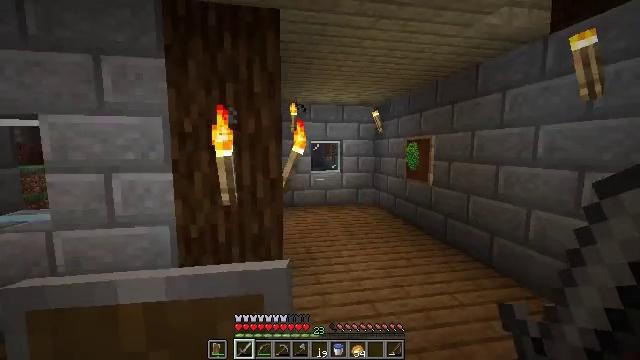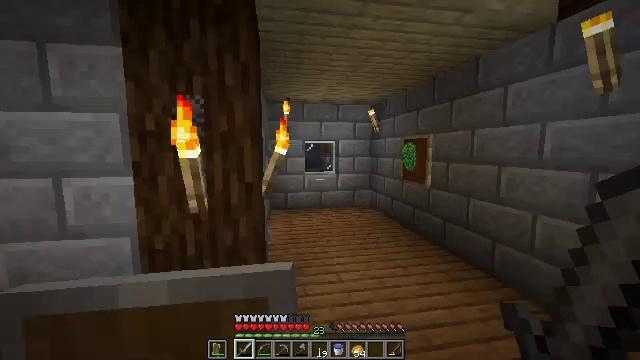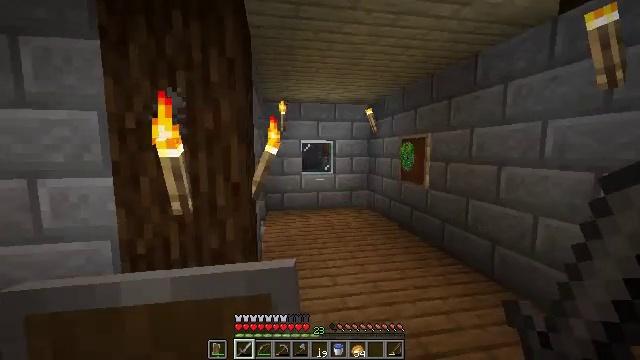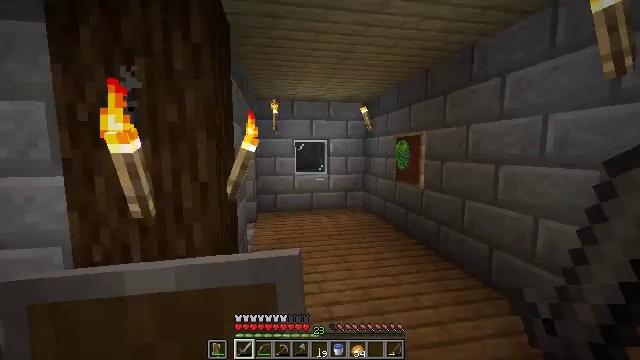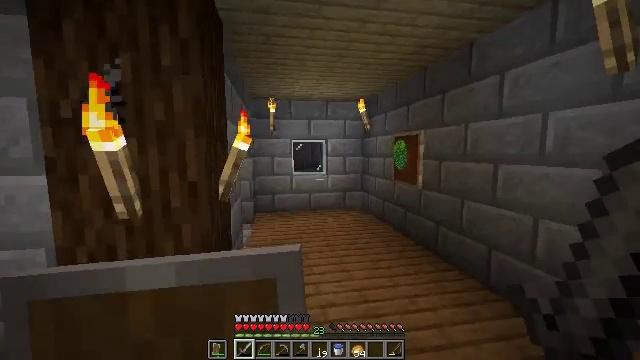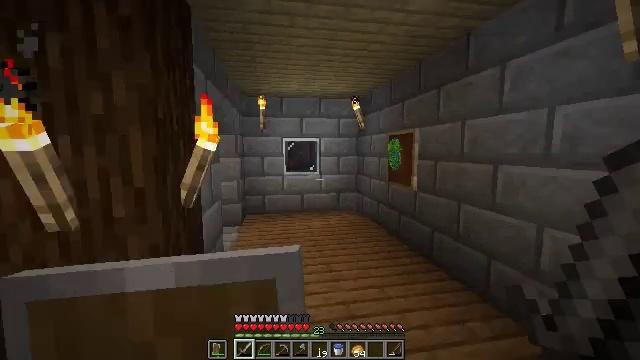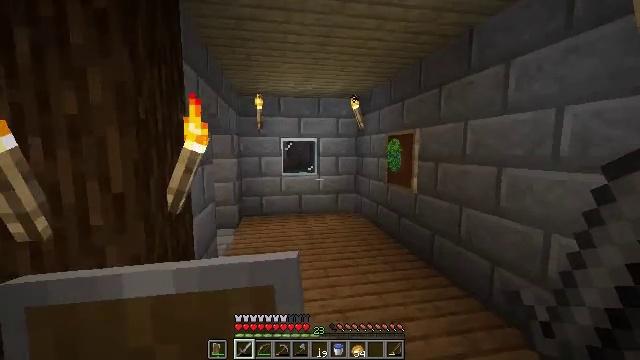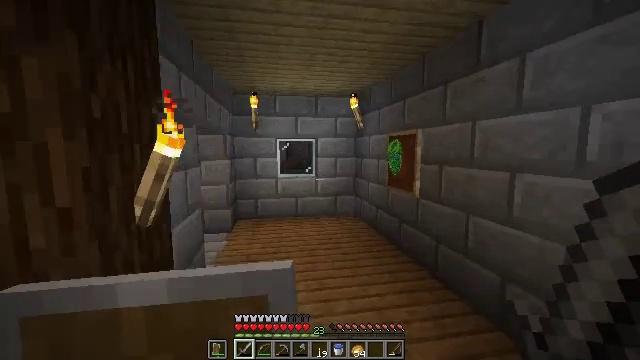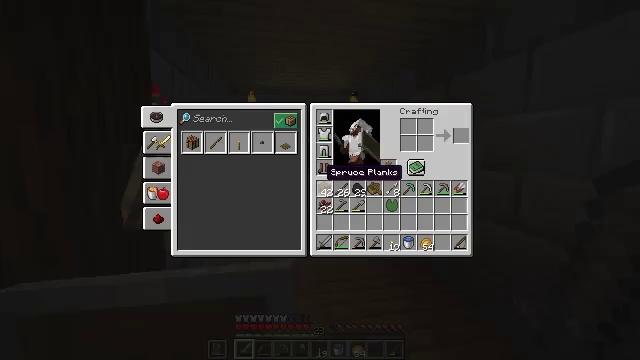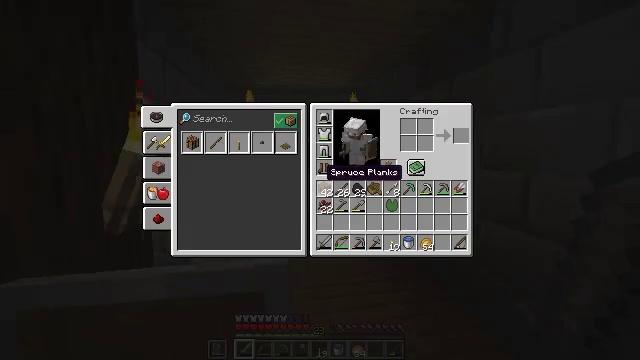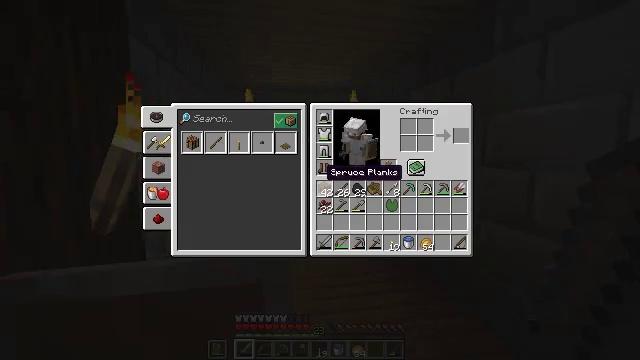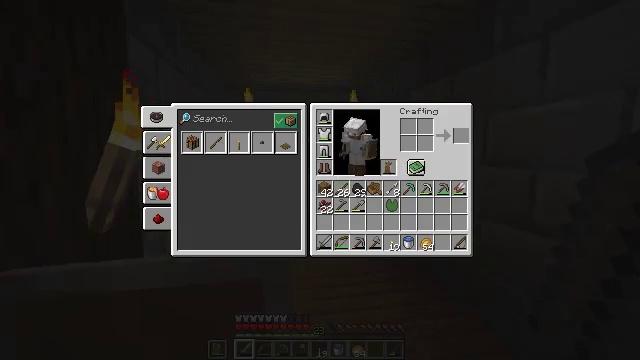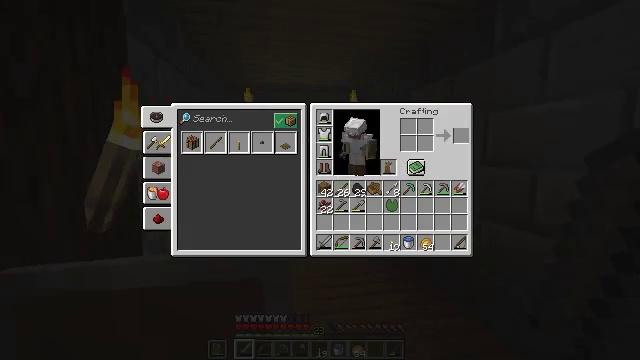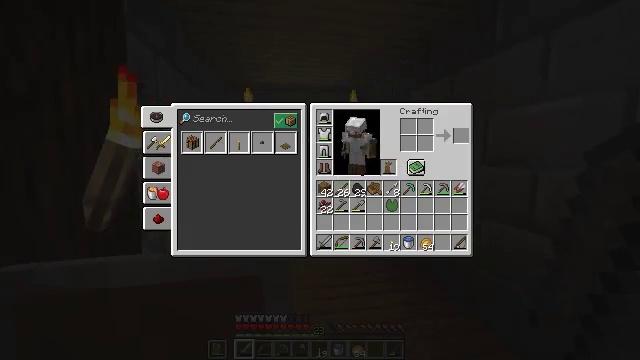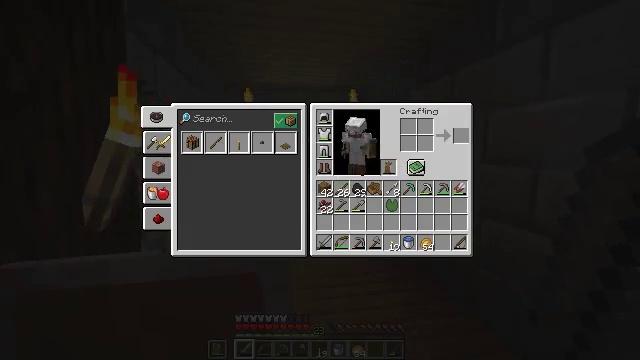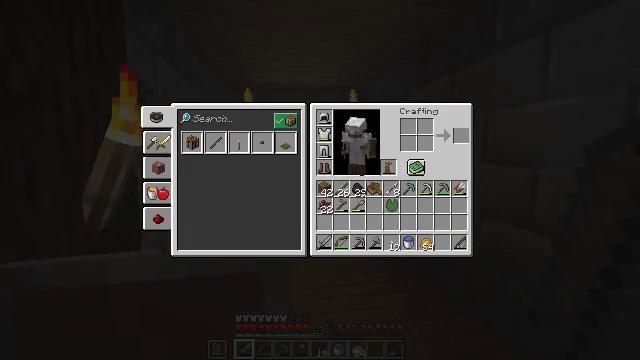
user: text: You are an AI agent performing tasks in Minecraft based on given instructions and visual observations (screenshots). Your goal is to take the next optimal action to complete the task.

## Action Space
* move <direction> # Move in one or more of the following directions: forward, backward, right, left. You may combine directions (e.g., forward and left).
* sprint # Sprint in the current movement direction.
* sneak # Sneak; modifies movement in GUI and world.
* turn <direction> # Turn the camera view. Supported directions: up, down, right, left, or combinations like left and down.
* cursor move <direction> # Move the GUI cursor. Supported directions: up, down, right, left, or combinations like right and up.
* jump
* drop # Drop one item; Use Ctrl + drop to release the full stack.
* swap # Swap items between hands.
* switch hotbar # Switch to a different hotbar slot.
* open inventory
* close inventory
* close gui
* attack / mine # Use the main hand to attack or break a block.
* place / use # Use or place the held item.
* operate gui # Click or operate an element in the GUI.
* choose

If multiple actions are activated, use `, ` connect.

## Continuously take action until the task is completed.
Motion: motion action
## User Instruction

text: Harvest sugar cane from the plant.
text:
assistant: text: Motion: move forward and move right
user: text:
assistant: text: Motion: move forward and move right
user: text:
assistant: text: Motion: move forward and move right
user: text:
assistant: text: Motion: move forward and move right
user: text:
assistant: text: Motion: move forward
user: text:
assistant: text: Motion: move forward
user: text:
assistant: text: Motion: move forward
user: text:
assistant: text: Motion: move forward, open inventory
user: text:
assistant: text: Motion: move forward, open inventory
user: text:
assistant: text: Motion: no_op
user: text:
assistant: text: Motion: no_op
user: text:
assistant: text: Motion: cursor move right and up
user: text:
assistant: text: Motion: no_op
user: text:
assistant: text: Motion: no_op
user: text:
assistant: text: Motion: no_op
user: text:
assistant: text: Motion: no_op
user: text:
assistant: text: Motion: no_op
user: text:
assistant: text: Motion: no_op
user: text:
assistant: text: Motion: no_op
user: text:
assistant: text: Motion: no_op
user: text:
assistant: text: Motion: move right
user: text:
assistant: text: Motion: move forward and move right
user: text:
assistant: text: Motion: move forward and move right, turn left and down
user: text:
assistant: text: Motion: move forward and move right, turn left and down
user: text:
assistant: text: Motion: move forward and move right, turn left and down
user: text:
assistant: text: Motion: move forward and move right, turn left
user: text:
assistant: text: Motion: move forward, turn left
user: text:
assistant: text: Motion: move forward
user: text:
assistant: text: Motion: close inventory
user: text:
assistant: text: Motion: close inventory